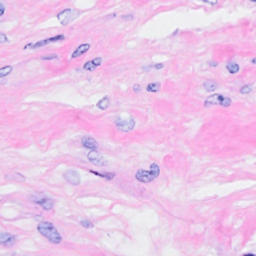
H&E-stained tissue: Breast